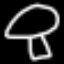
Label: mushroom